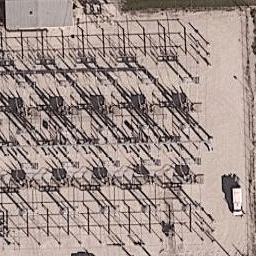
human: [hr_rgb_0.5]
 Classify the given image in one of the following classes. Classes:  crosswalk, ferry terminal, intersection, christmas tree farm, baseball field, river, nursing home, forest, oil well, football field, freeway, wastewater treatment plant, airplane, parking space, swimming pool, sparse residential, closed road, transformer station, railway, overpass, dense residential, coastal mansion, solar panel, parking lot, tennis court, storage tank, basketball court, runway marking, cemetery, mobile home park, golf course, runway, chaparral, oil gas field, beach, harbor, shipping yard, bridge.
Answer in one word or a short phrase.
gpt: transformer station